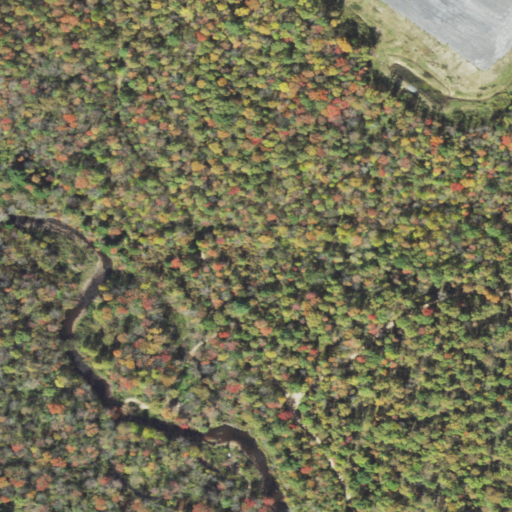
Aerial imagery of valley in Pennsylvania named Dry Hollow containing deciduous forest and high intensity development